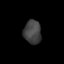
Tissue: skin
Cell type: Epithelial cells
Senescence score: 0.1669
Nuclear area (px): 400
Mean DAPI intensity: 66.787